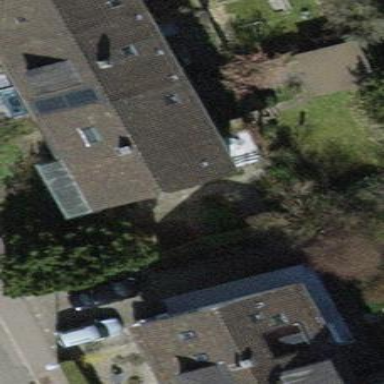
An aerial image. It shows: Building with tiled roof.